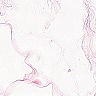
Metastatic tissue present: no